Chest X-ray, PA view. Patient: 33 years old, sex F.
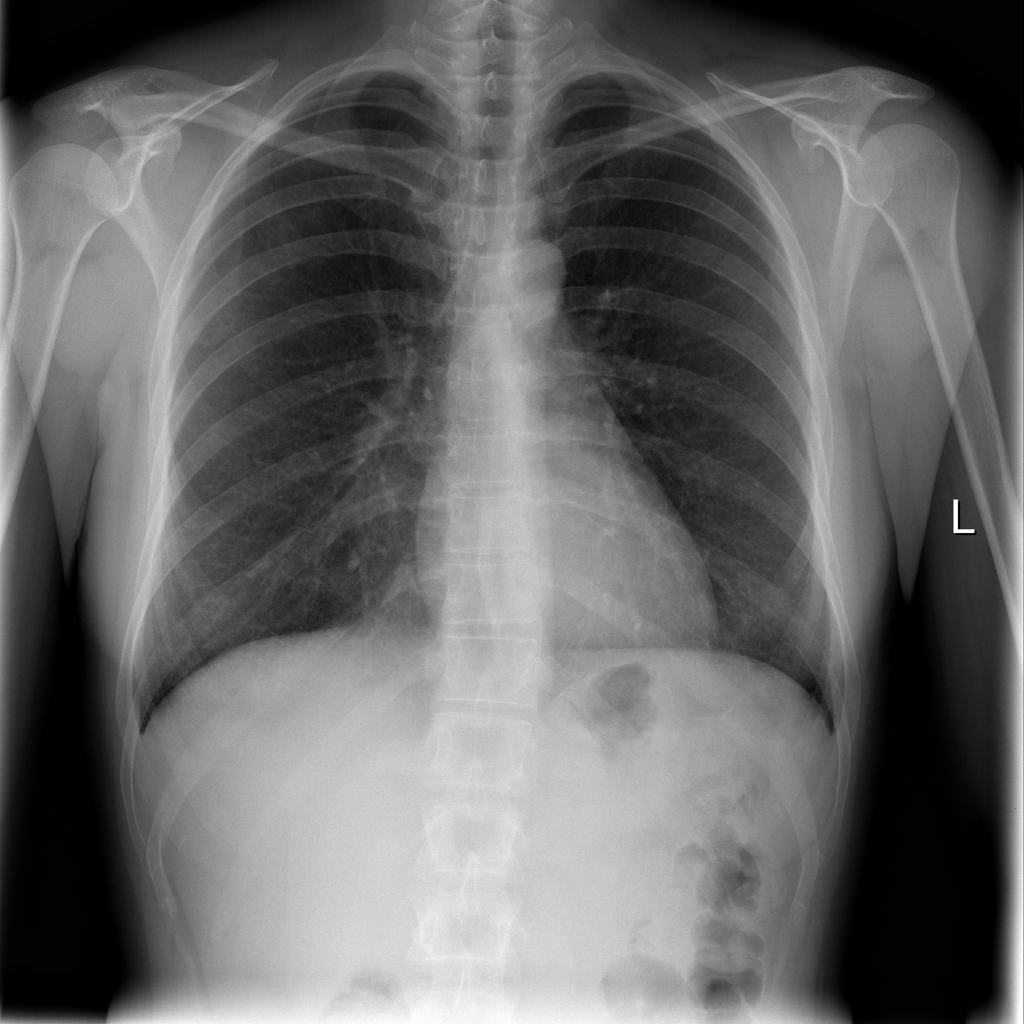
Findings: Infiltration